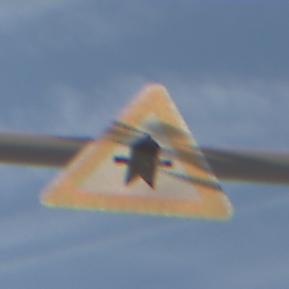
Verkehrszeichen: Vorfahrt
Umgebung: Outdoor, Nature
Tageszeit: Midday
Wetter: PartlyCloudy
Licht: Natural
Jahreszeit: NotSpecified
Kontrast: HighContrast